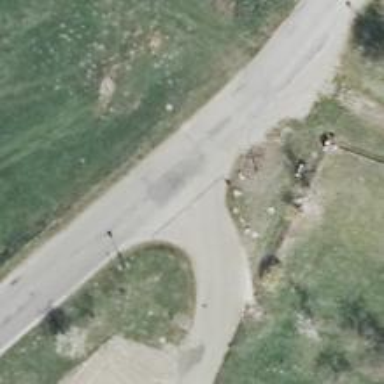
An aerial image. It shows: Asphalt road classified as tertiary.